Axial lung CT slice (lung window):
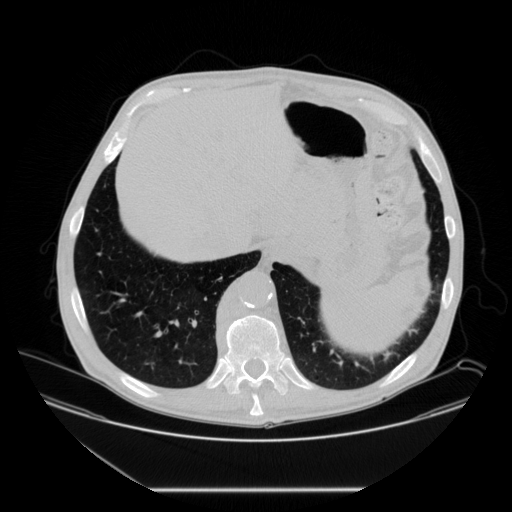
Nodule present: no